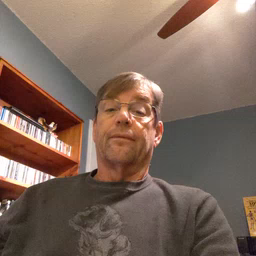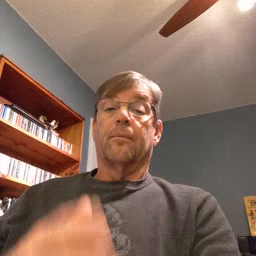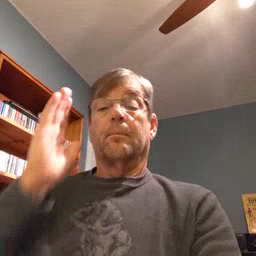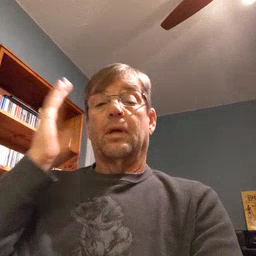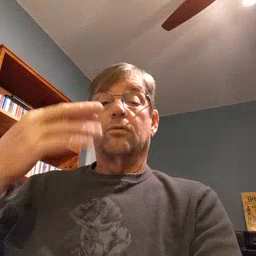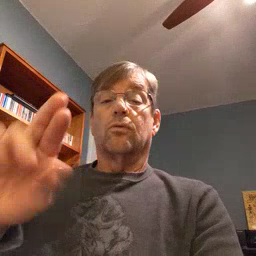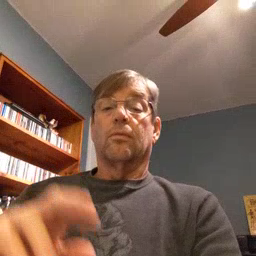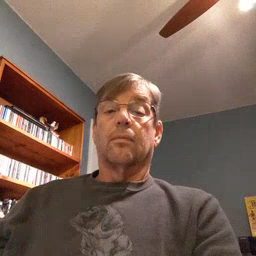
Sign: bedroom